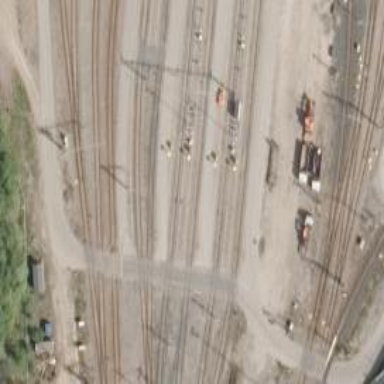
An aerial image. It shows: Railway signal.